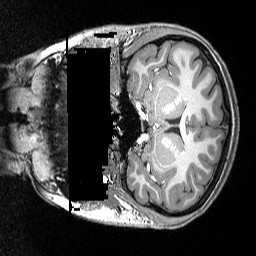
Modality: T1w
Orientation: coronal
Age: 25
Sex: female
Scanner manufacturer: siemens
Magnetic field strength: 3 T
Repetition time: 2.3 s
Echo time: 0.00298 s